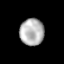
Tissue: lung
Cell type: Epithelial cells
Senescence score: 0.2332
Nuclear area (px): 634
Mean DAPI intensity: 180.213